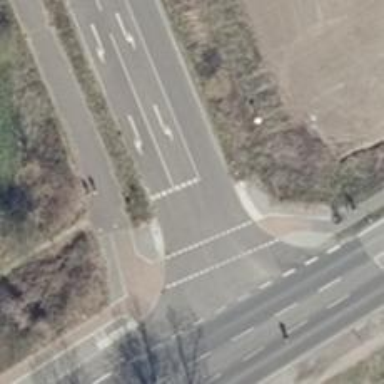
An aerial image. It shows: Road with "give way" sign.